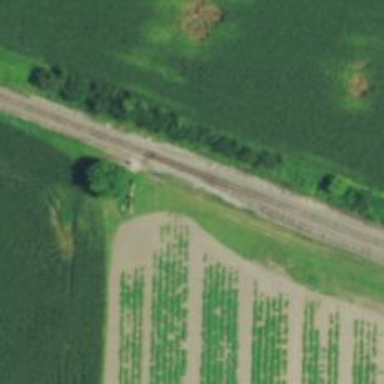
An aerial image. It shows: Railway spur junction.